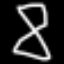
Label: hourglass